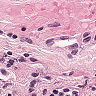
Metastatic tissue present: no